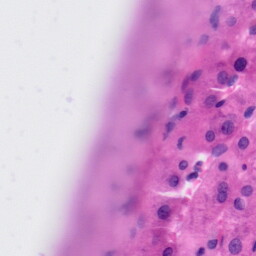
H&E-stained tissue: Liver